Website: crate-barrel
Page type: cart
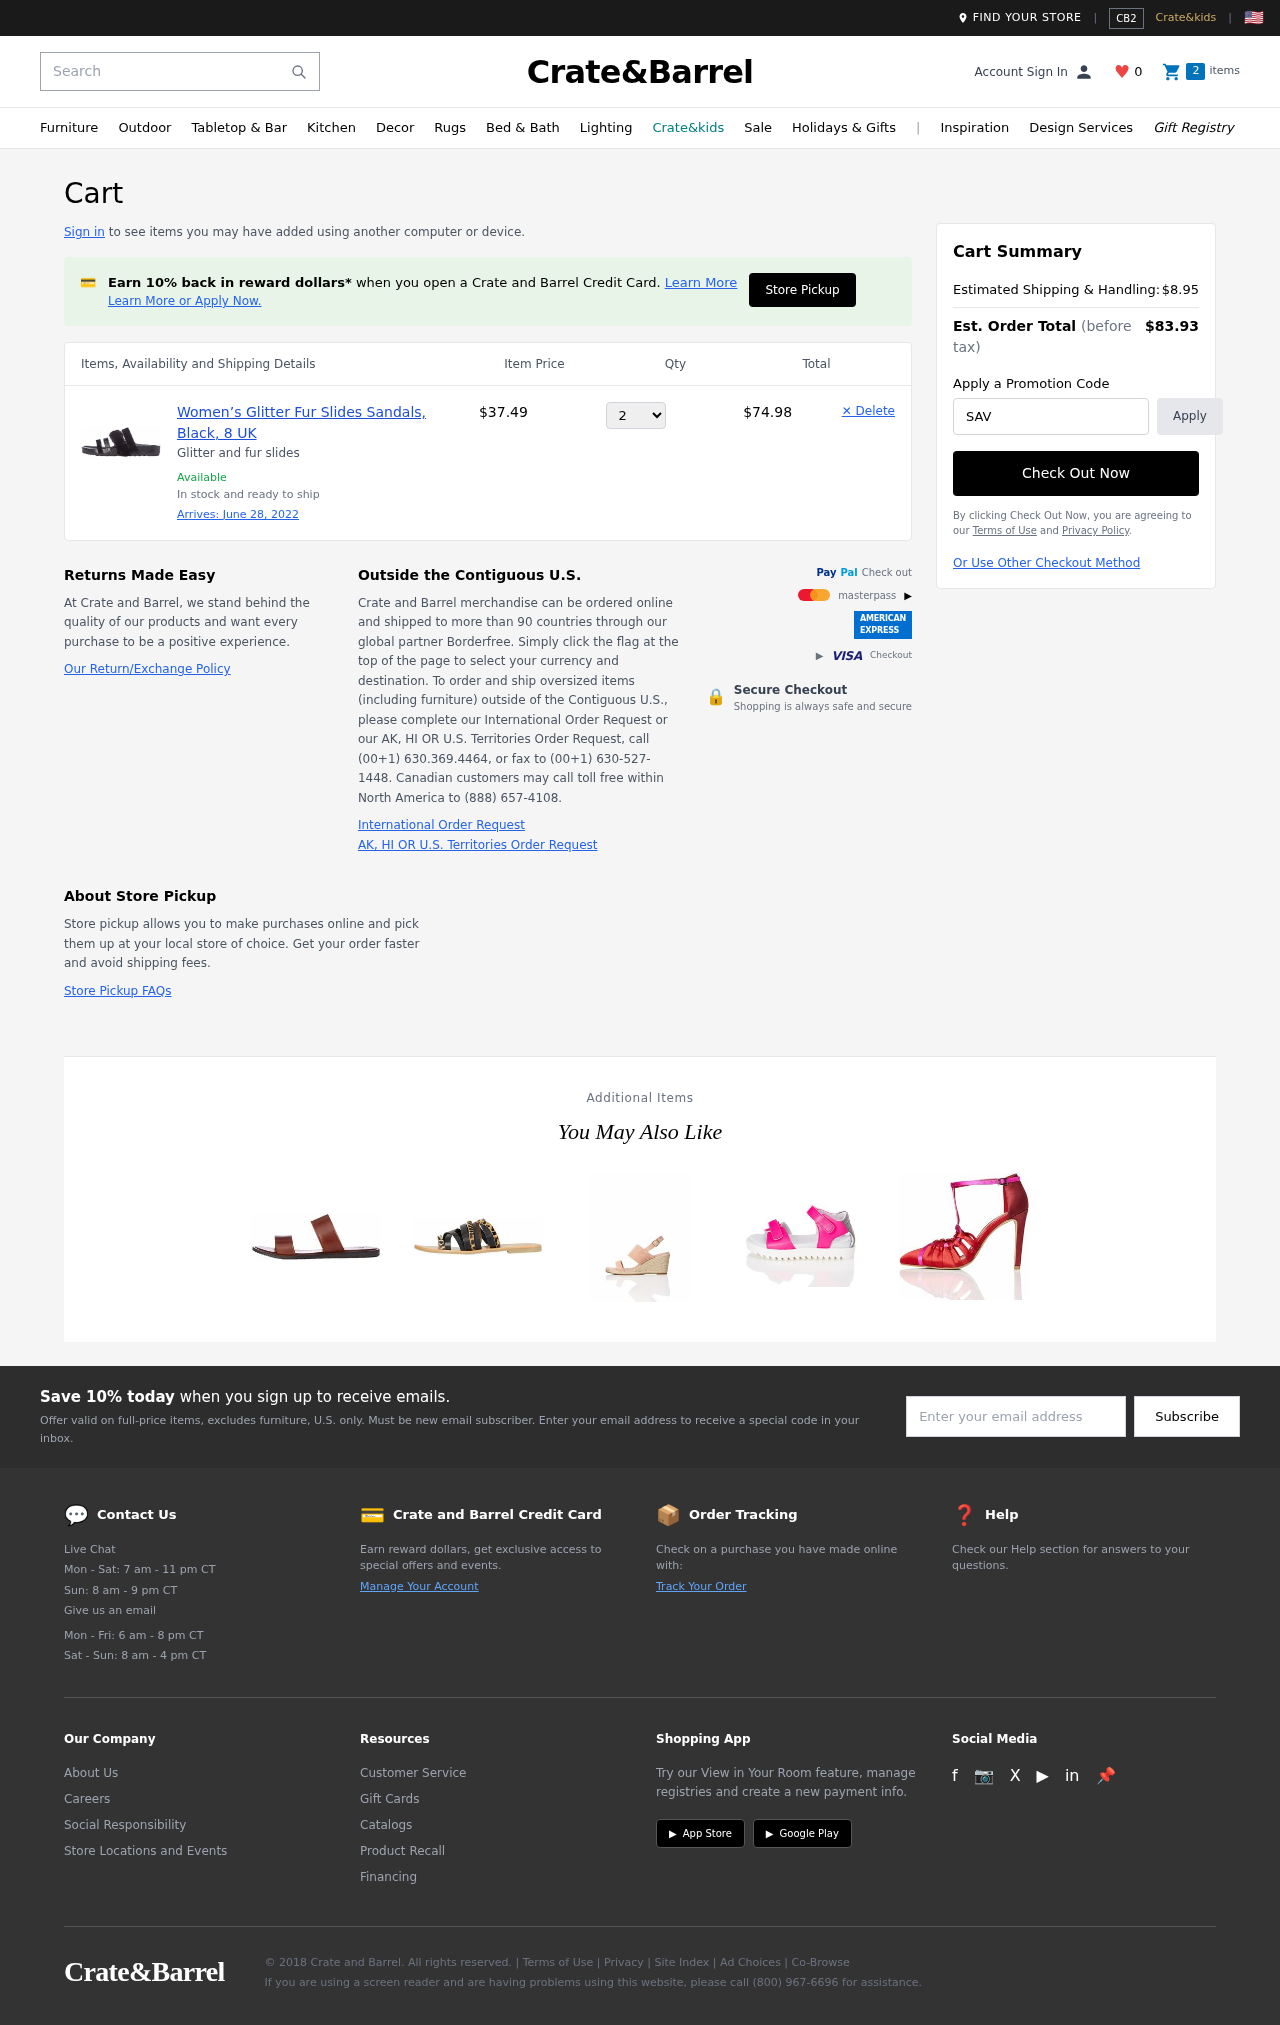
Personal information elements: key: PII_PROMO_CODE
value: SAVE96
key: PII_EMAIL
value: brittany_lee@hotmail.com
Product elements: key: PRODUCT1_DESC
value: Glitter and fur slides
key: PRODUCT1_NAME
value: Women’s Glitter Fur Slides Sandals, Black, 8 UK
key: PRODUCT1_PRICE
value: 37.49
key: PRODUCT1_QUANTITY
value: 2
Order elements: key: ORDER_DELIVERY_DATE
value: June 28, 2022
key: ORDER_SUBTOTAL
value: $74.98
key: ORDER_SHIPPING_COST
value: $8.95
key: ORDER_TOTAL
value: $83.93